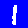
Digit: 1